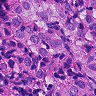
Metastatic tissue present: yes